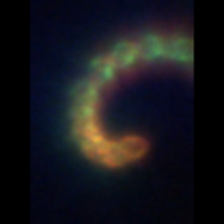
Taxon: Chaetoceros
Group: Diatoms